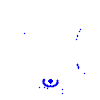
Particle: electron